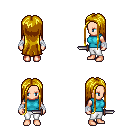
a pixel art fantasy rpg character, female body template, human, light skin, teal sleeveless shirt, white pants, blonde extra-long hairstyle, white cloth bandages, dagger, four views (front, back, left, right), 2x2 character sprite sheet, small pixel art, hard edges, no anti-aliasing